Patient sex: M
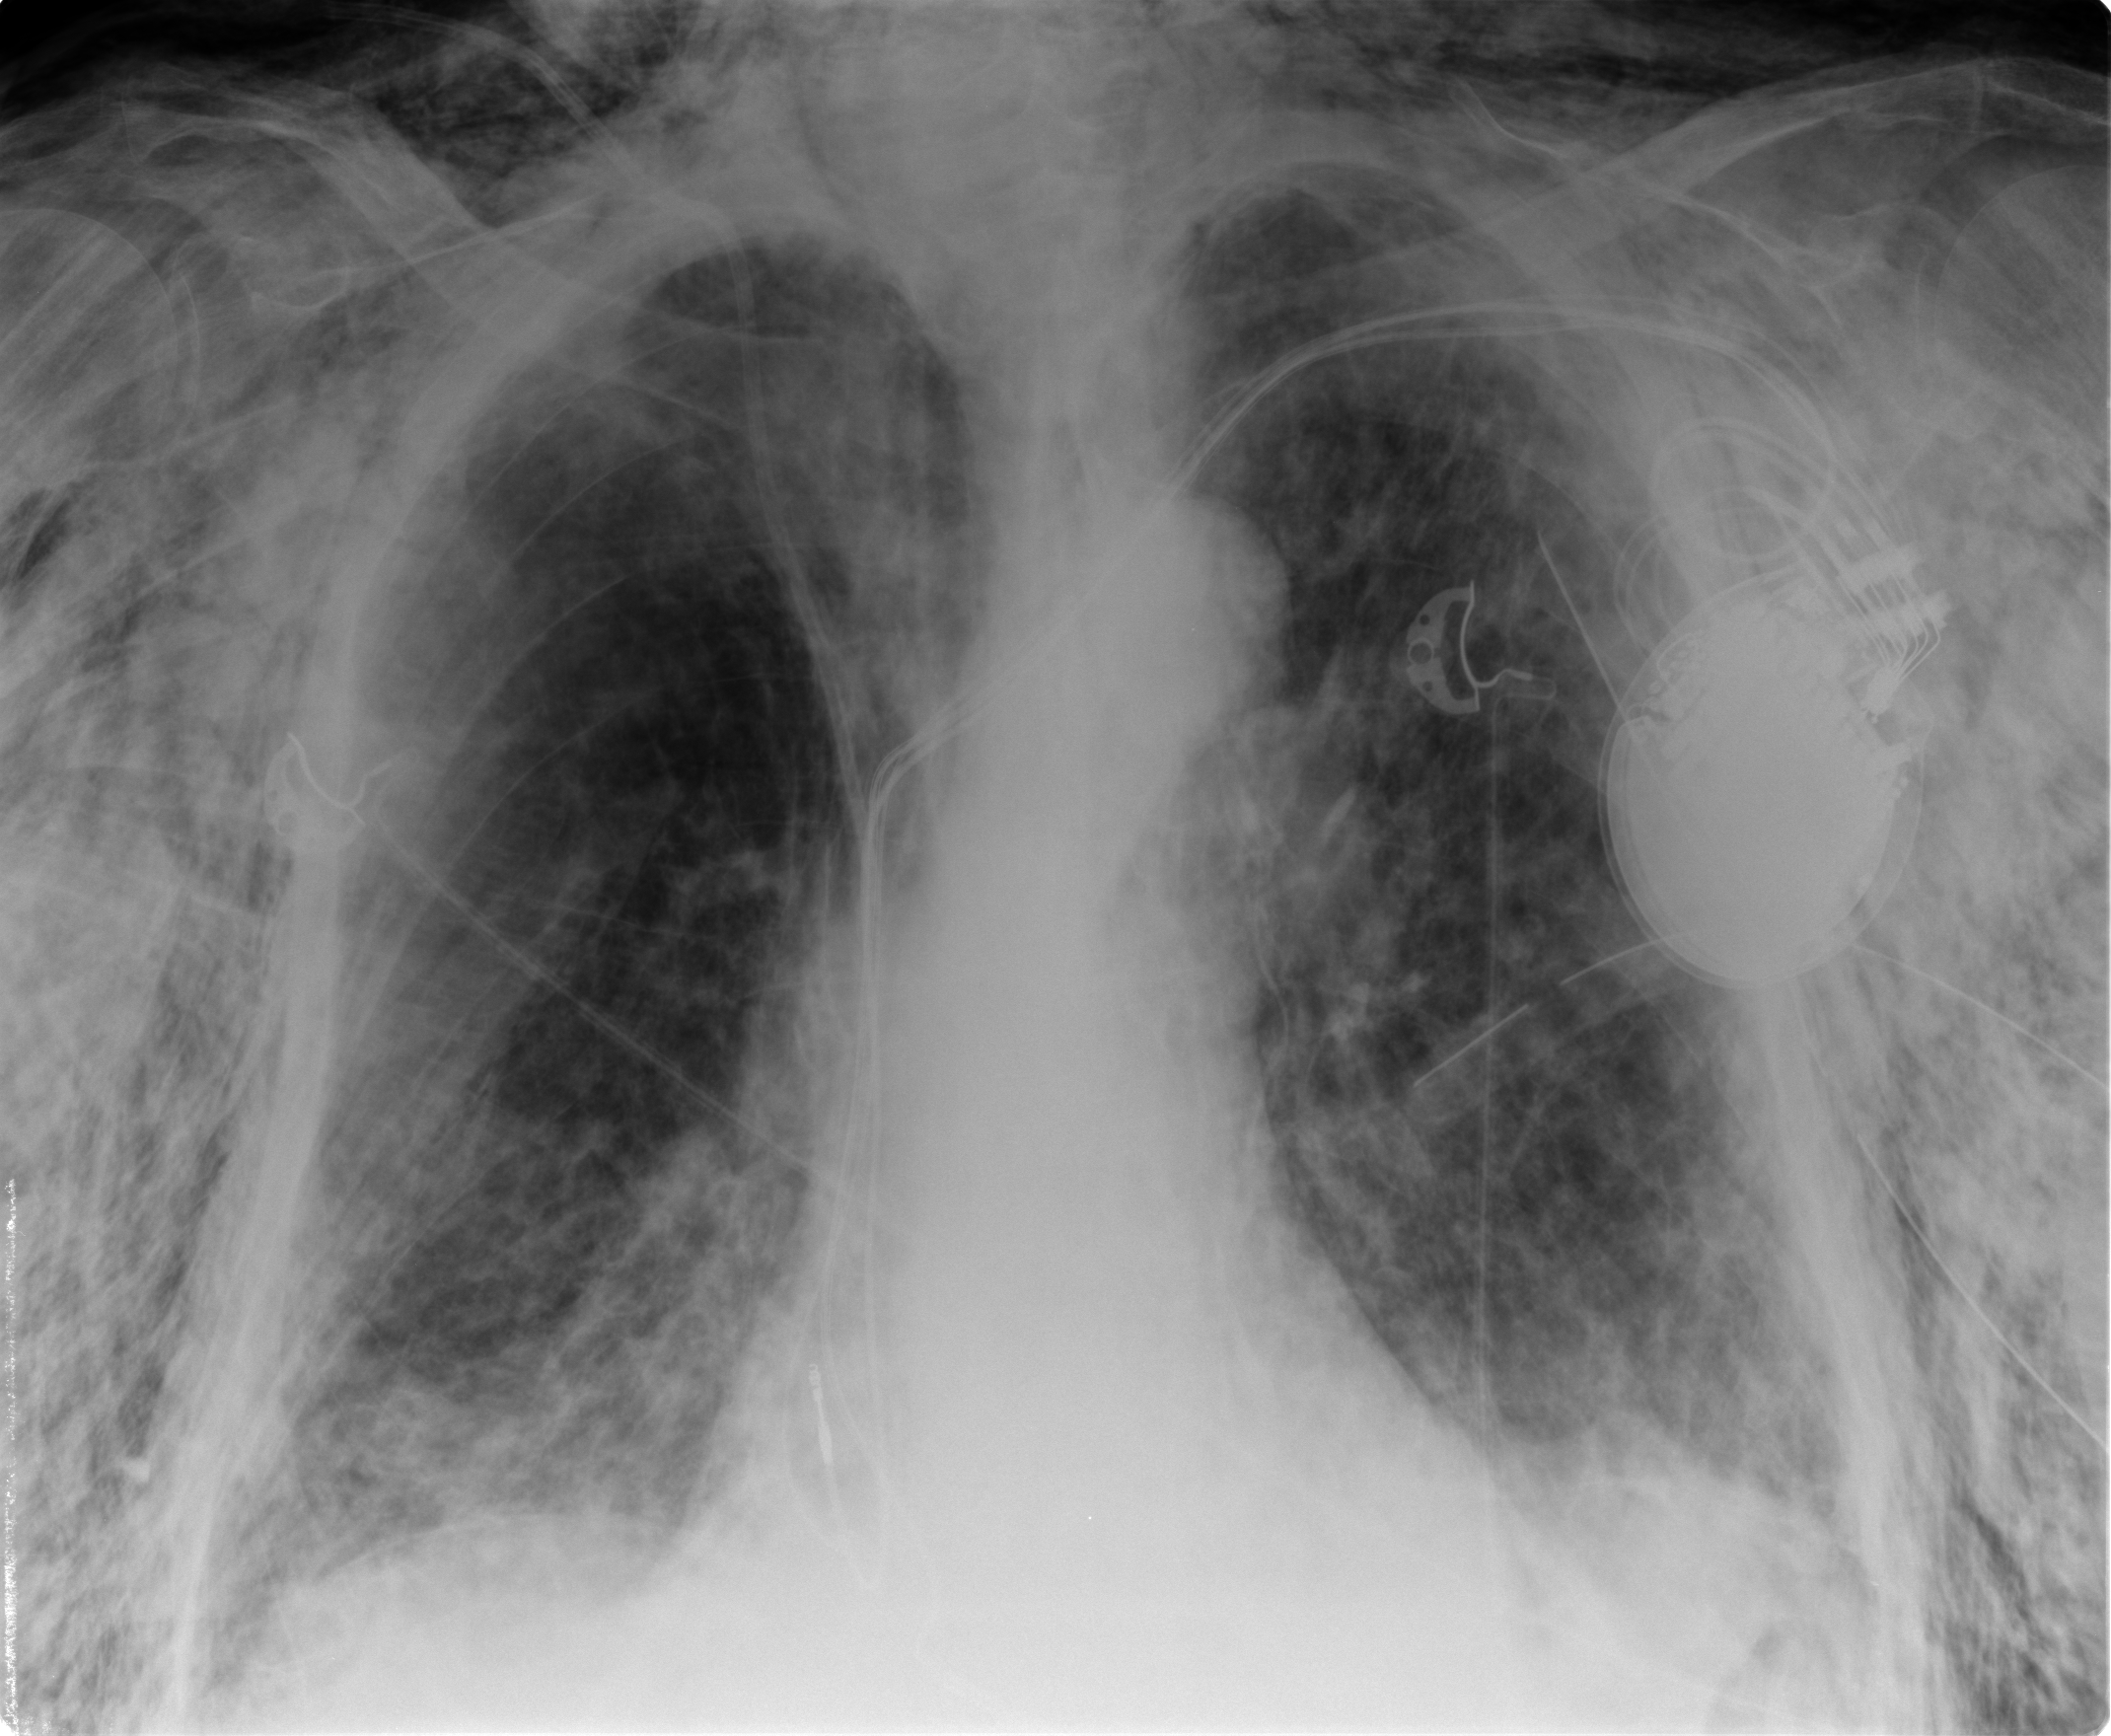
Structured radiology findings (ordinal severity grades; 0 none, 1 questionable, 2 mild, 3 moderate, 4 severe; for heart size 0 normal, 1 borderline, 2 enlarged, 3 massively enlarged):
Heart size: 0
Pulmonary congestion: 0
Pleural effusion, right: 0
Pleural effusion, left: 0
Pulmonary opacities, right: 0
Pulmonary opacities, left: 0
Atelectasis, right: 2
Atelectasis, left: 2